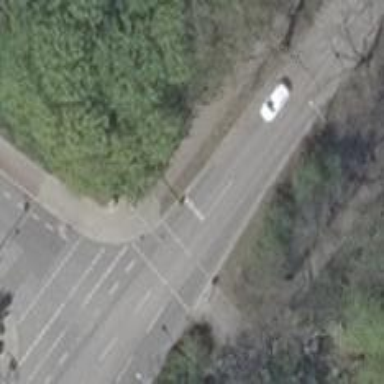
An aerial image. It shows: Road with traffic signals.